Question: I have an issue with django. I recently bought an instance of a shared server and I wanted to move my django website from AWS to this server (which use Cpanel). All worked fine with AWS but when I switched to Cpanel all statics files were missing.
this is my settings.py:
'''
STATIC_URL = '/static/'
STATIC_ROOT = os.path.join(BASE_DIR, 'static')
MEDIA_ROOT = os.path.join(BASE_DIR, 'media')
MEDIA_URL = "/media/"
STATICFILES_DIRS = [
os.path.join(BASE_DIR, 'static'),
]
'''
my project structure:
'''
my_project
|-app/
|-...
|-views.py
|-db.sqlite3
|-manage.py
|-media/
|-my_project/
|-...
|-settings.py
|-static/
|-main_page/
|-js/
|-my-script.js
'''
I add static files like this:
'''
{% load static %}
<script src="{% static 'main_page/js/my-script.js' %}"></script>
'''
This is the error:
'''
GET http://my.domain.com/static/main_page/js/my-script.js net::ERR_ABORTED 404 (Not Found)
'''
When I go to the URL of the file it understands it like one of my URLs:

I hope you will help me to solve this issue ;)
thanks.
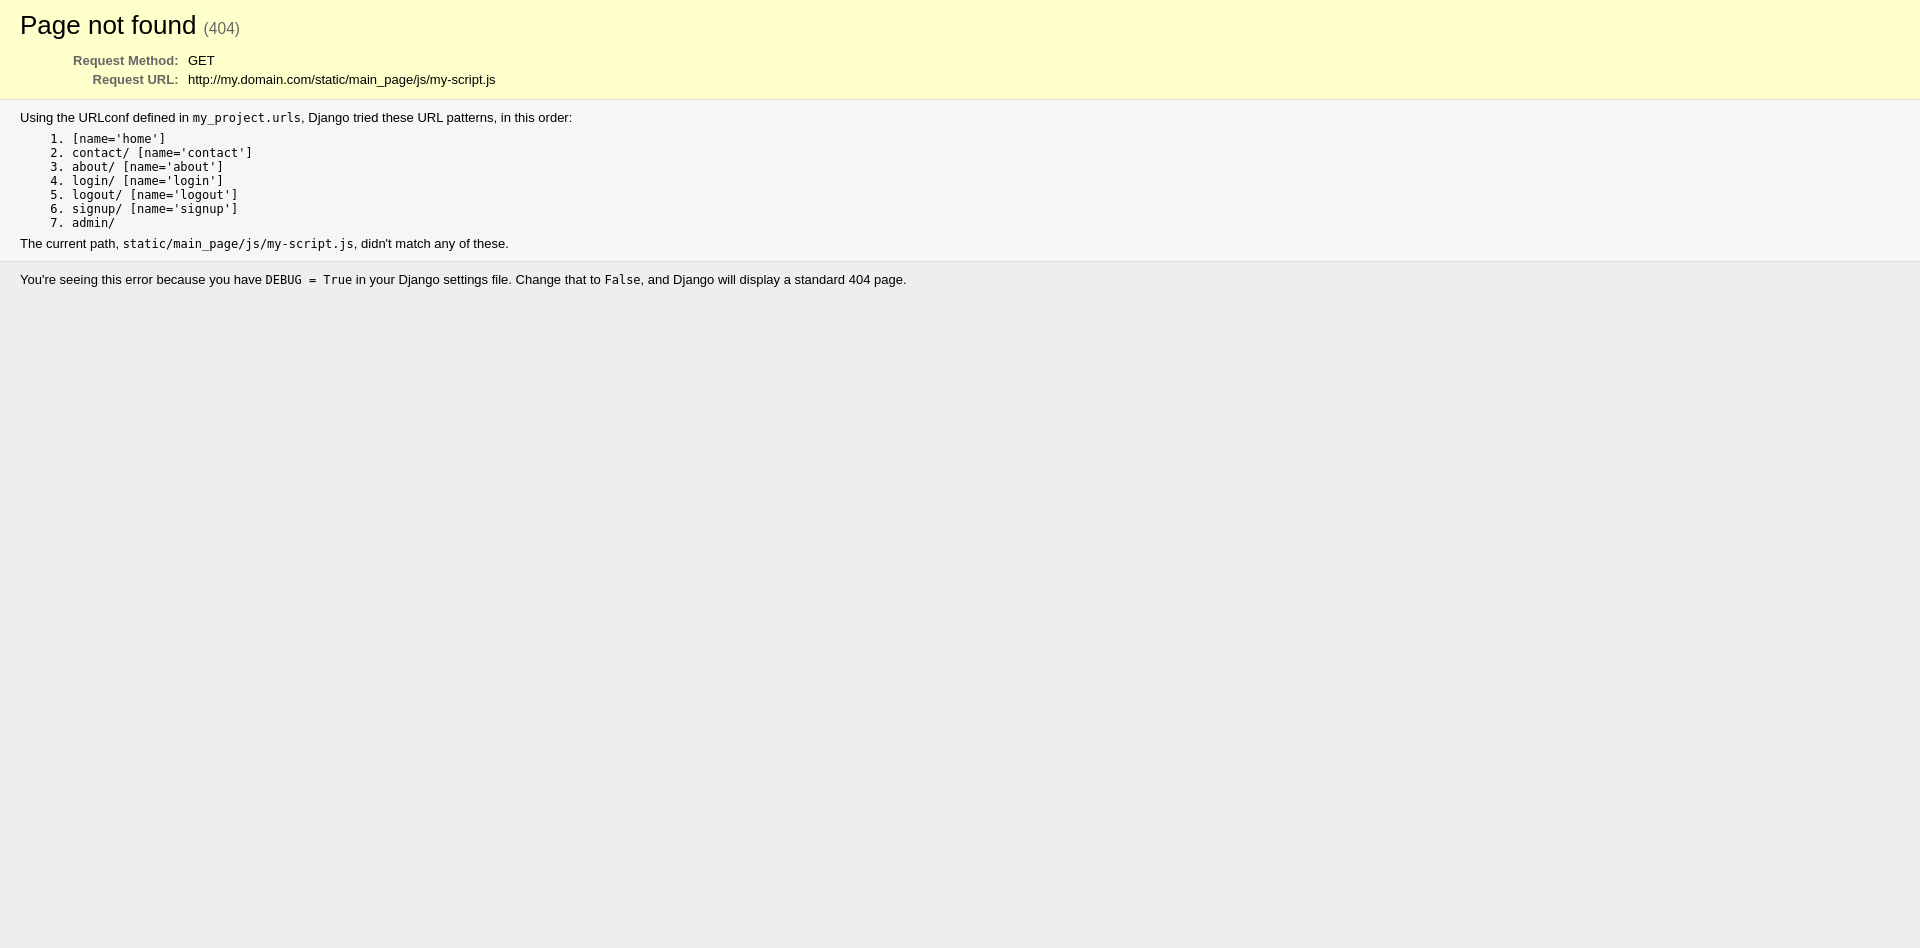
Answer: you need to add the static & media files config in the urls.py , like this
'''
from django.conf import settings
from django.conf.urls.static import static
urlpatterns = [
# ... the rest of your URLconf goes here ...
]
urlpatterns += static(settings.STATIC_URL, document_root=settings.STATIC_ROOT)
urlpatterns += static(settings.MEDIA_URL, document_root=settings.MEDIA_ROOT)
'''
the django docs : <URL>